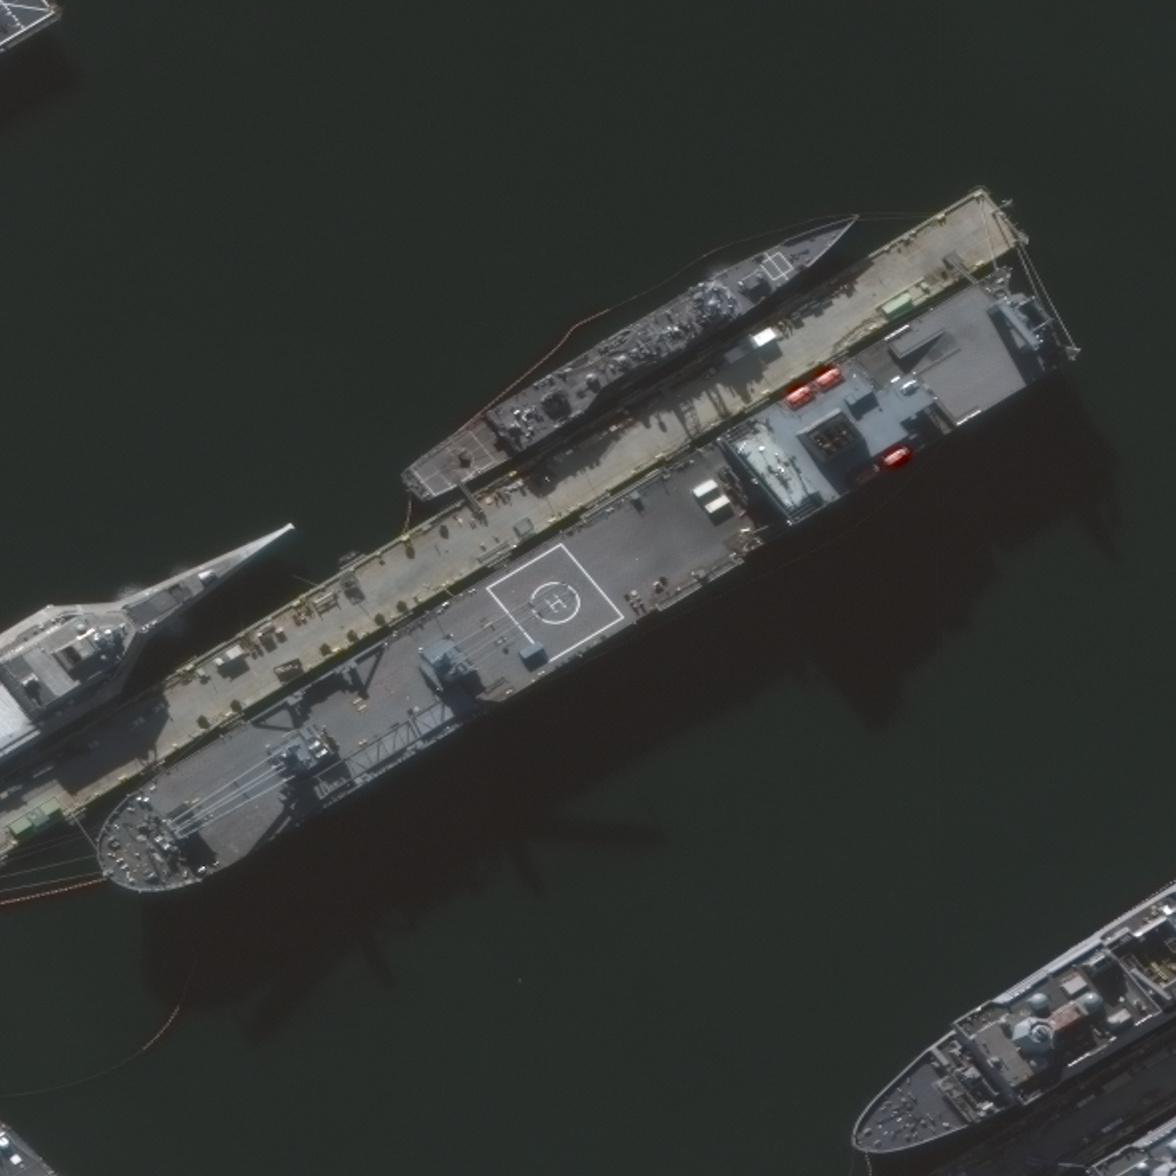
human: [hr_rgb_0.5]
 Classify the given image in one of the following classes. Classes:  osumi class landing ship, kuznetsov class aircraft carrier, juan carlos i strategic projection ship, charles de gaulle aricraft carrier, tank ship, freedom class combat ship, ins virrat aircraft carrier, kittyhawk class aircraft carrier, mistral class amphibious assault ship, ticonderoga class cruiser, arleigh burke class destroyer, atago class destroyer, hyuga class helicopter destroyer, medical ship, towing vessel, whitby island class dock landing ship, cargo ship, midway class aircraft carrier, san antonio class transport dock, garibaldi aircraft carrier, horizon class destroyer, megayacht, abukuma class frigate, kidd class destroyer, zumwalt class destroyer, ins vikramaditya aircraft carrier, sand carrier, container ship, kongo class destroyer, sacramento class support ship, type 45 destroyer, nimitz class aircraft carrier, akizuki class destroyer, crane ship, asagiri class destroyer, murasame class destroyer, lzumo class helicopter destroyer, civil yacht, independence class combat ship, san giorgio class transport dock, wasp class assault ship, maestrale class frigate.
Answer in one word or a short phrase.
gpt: Crane ship